Fundus camera: zeiss
Shooting center: fovea
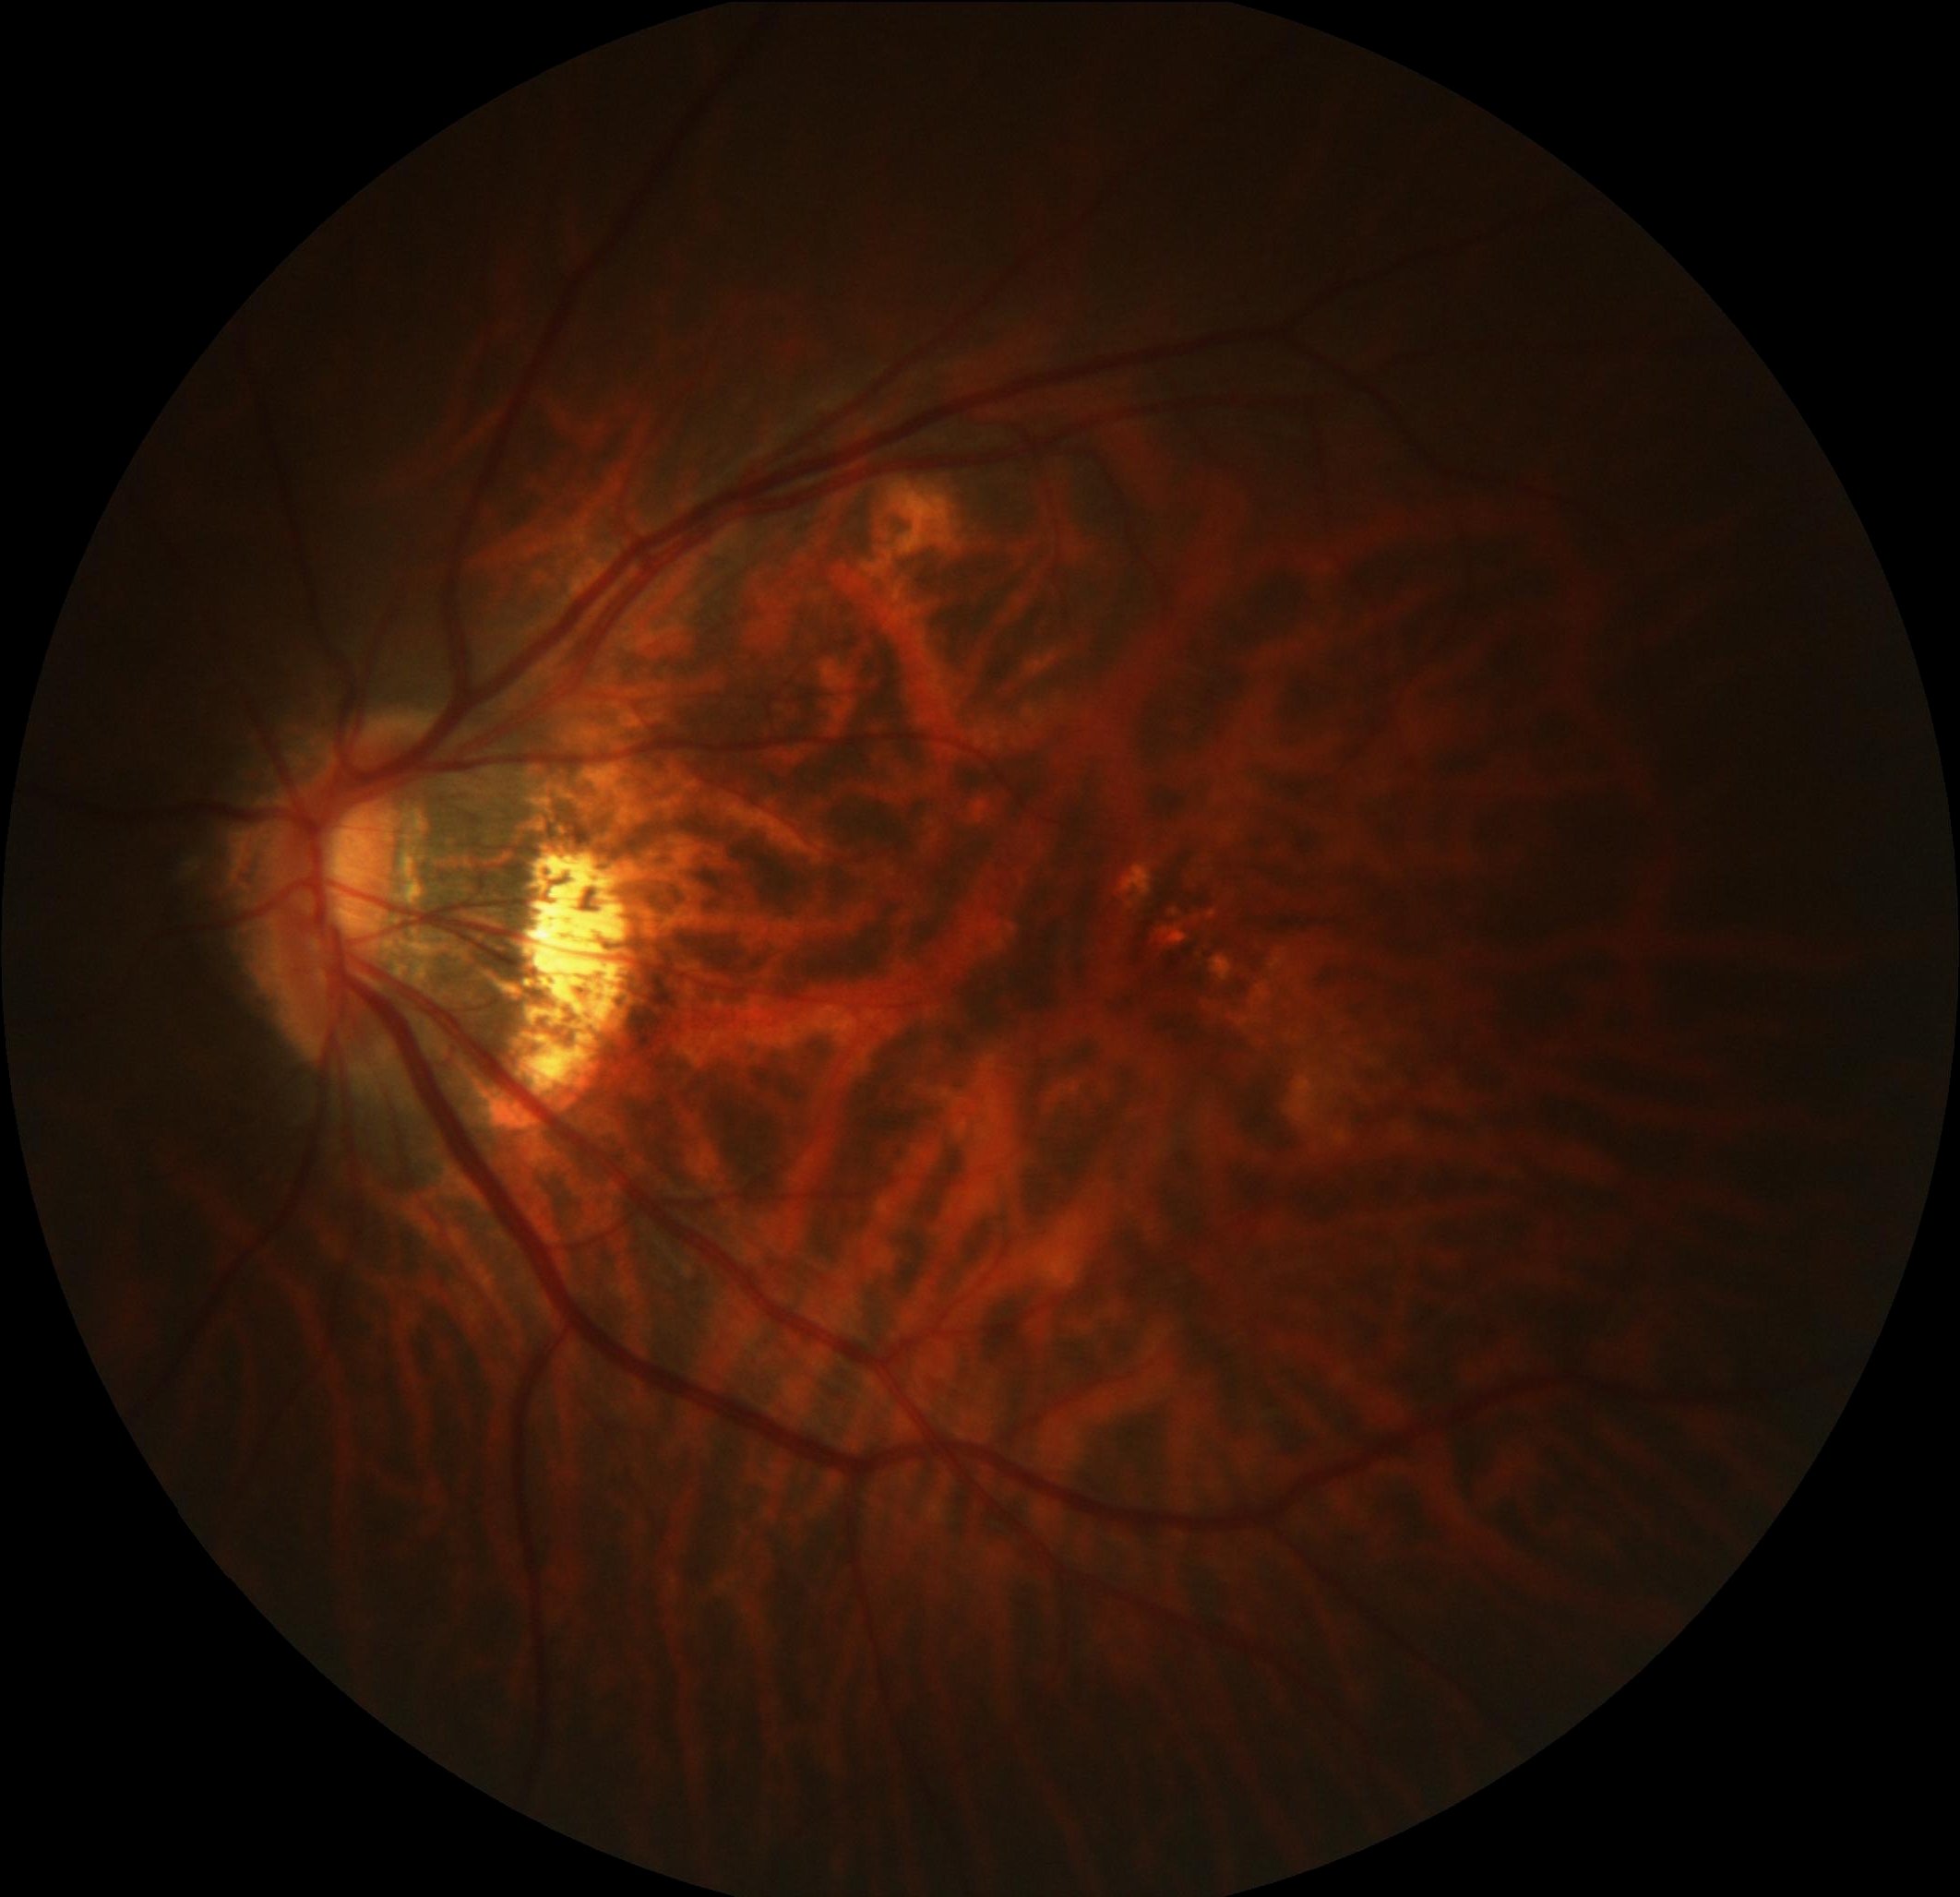
Pathologic myopia: yes
Patchy retinal atrophy: present
Retinal detachment: absent